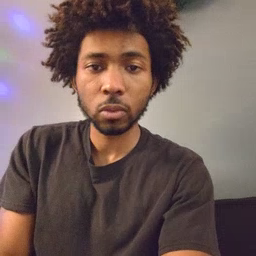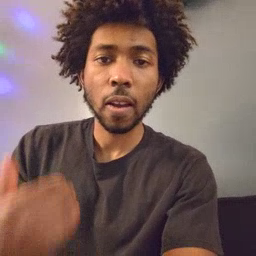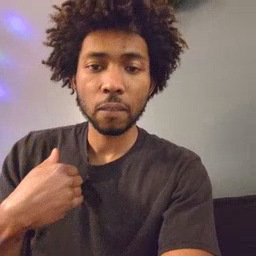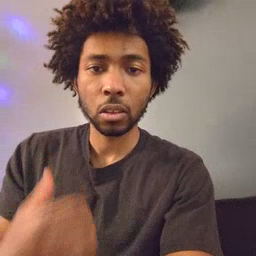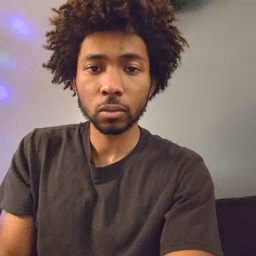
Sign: haveto